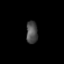
Tissue: lung
Cell type: Epithelial cells
Senescence score: 0.2393
Nuclear area (px): 248
Mean DAPI intensity: 76.867